Field crop: maize
Growth stage: 2
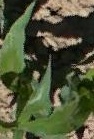
Species: maize